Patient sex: M
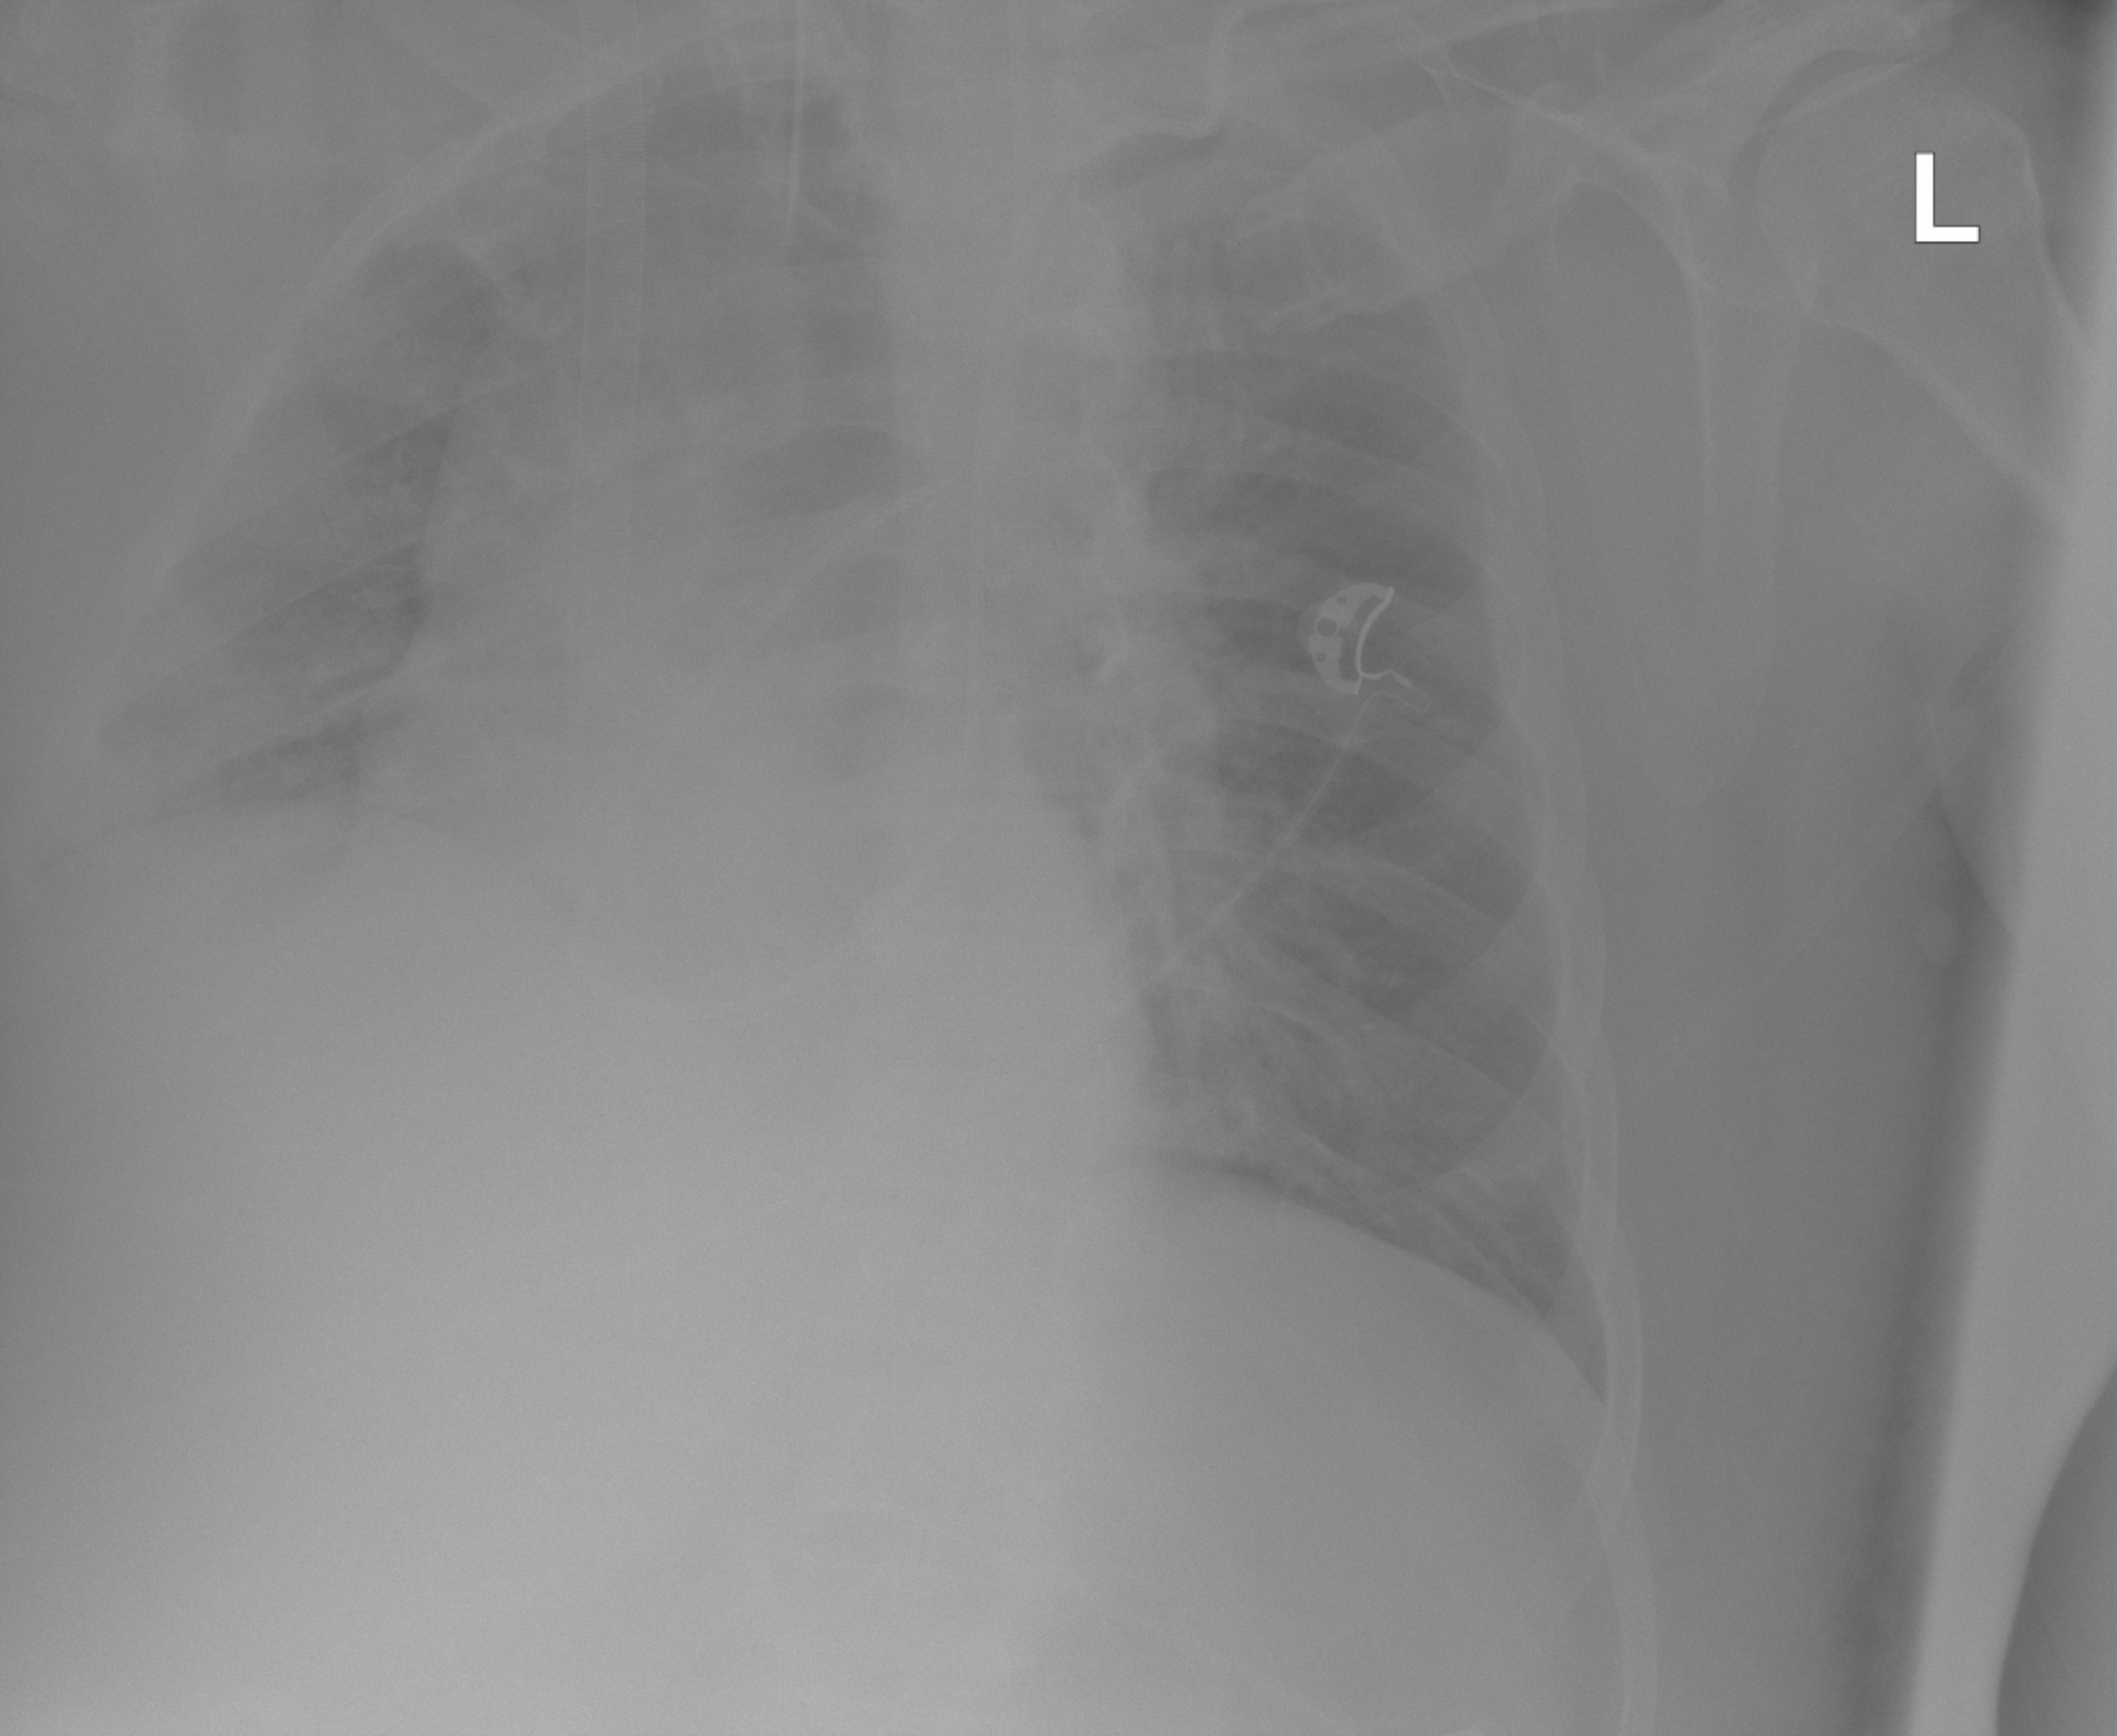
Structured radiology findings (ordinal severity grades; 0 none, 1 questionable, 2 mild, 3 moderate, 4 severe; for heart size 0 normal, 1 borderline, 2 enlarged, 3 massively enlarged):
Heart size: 2
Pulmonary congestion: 0
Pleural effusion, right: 1
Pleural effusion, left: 2
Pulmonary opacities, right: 3
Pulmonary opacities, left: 2
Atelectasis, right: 2
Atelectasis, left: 2